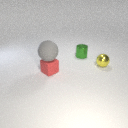
small green metal cylinder to the right of small red rubber cube